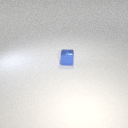
small blue metal cube